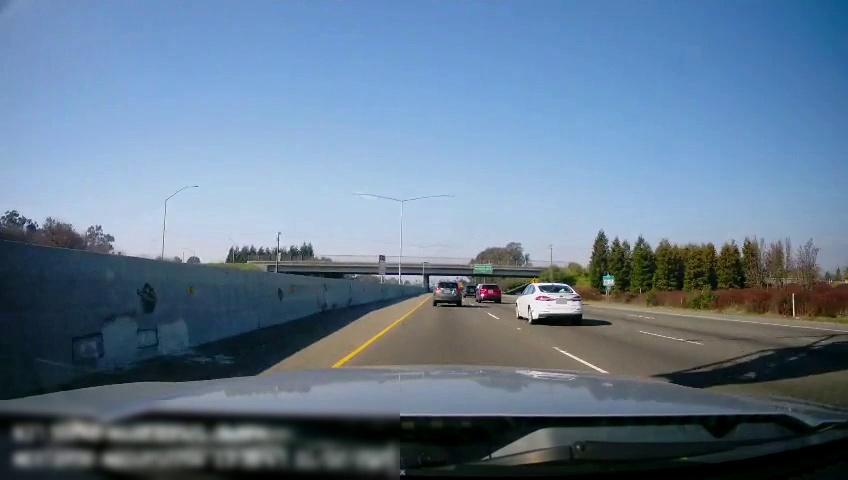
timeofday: Day
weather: Sunny
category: Drivable Space
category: Vehicles | SUV
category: Vehicles | SUV
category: Vehicles | SUV
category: Vehicles | Car
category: Lanes | Current Lane
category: Lanes | Current Lane
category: Lanes | Alternate Lane
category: Lanes | Alternate Lane
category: Lanes | Alternate Lane
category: Traffic | Signs
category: Traffic | Signs